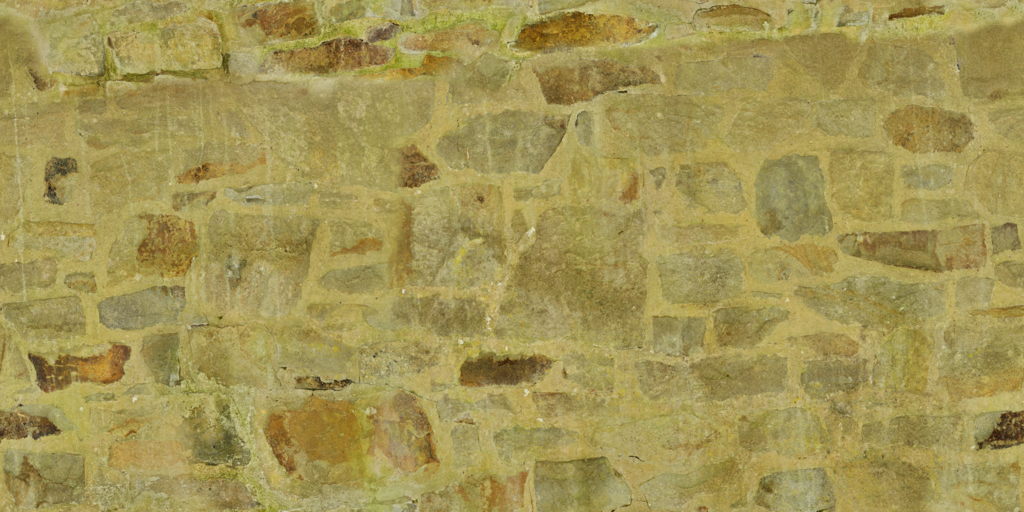
Texture map type: Color